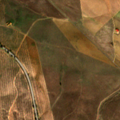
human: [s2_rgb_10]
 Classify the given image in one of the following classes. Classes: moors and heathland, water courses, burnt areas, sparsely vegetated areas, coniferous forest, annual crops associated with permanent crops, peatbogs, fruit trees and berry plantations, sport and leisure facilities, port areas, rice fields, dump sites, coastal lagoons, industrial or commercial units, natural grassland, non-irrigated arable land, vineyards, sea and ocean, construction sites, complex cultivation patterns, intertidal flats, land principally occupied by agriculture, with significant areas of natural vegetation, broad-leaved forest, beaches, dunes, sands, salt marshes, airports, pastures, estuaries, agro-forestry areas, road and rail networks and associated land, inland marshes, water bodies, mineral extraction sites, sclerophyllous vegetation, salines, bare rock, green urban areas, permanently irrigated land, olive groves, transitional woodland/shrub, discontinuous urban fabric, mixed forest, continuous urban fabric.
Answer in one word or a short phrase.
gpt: non-irrigated arable land, transitional woodland/shrub